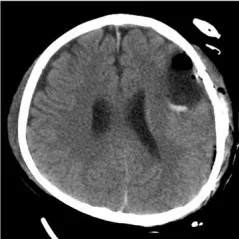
Imaging and pathology. (C) Re-examination after resection of the epileptic focus.
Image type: radiology (ct)